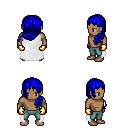
a pixel art fantasy rpg character, male body template, human, dark skin, white cape, teal pants, blue left-swept hairstyle, gold gloves, four views (front, back, left, right), 2x2 character sprite sheet, small pixel art, hard edges, no anti-aliasing